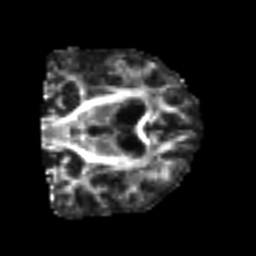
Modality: FA
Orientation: coronal
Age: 66
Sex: female
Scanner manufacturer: siemens
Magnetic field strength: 3 T
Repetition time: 4.999 s
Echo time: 0.07946 s